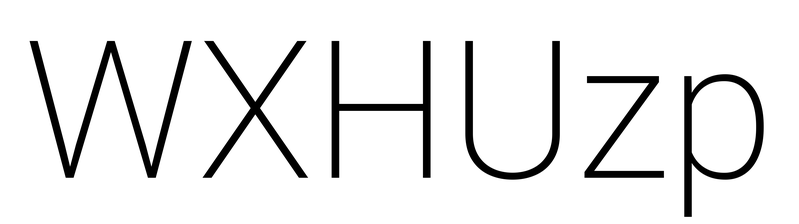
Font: Roboto_ExtraLight